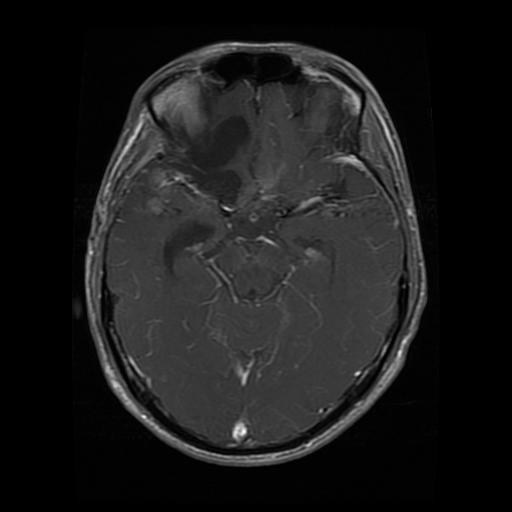
Label: glioma